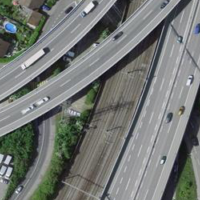
EUNIS habitat code: 57
Species observed at this site:
Viola lutea